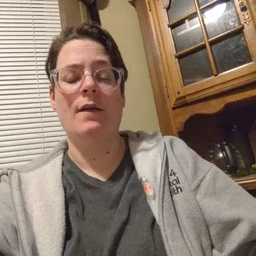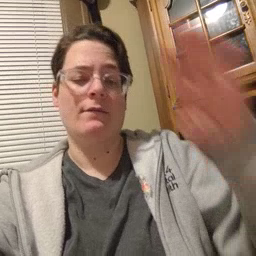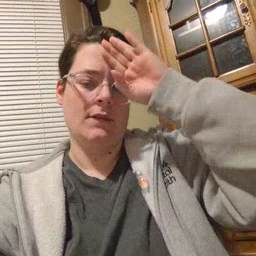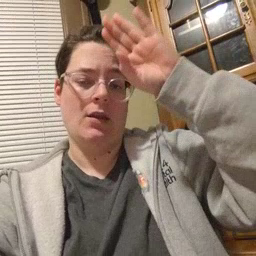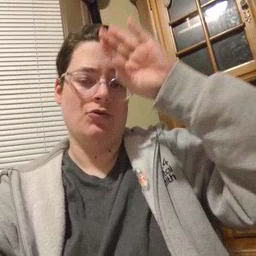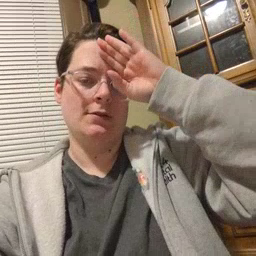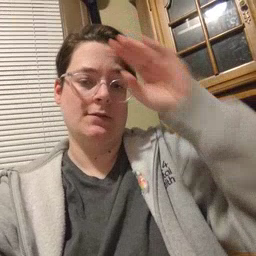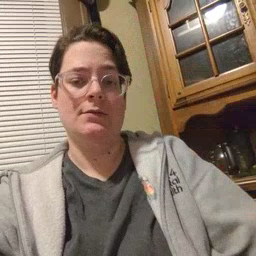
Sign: fireman